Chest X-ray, PA view. Patient: 59 years old, sex M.
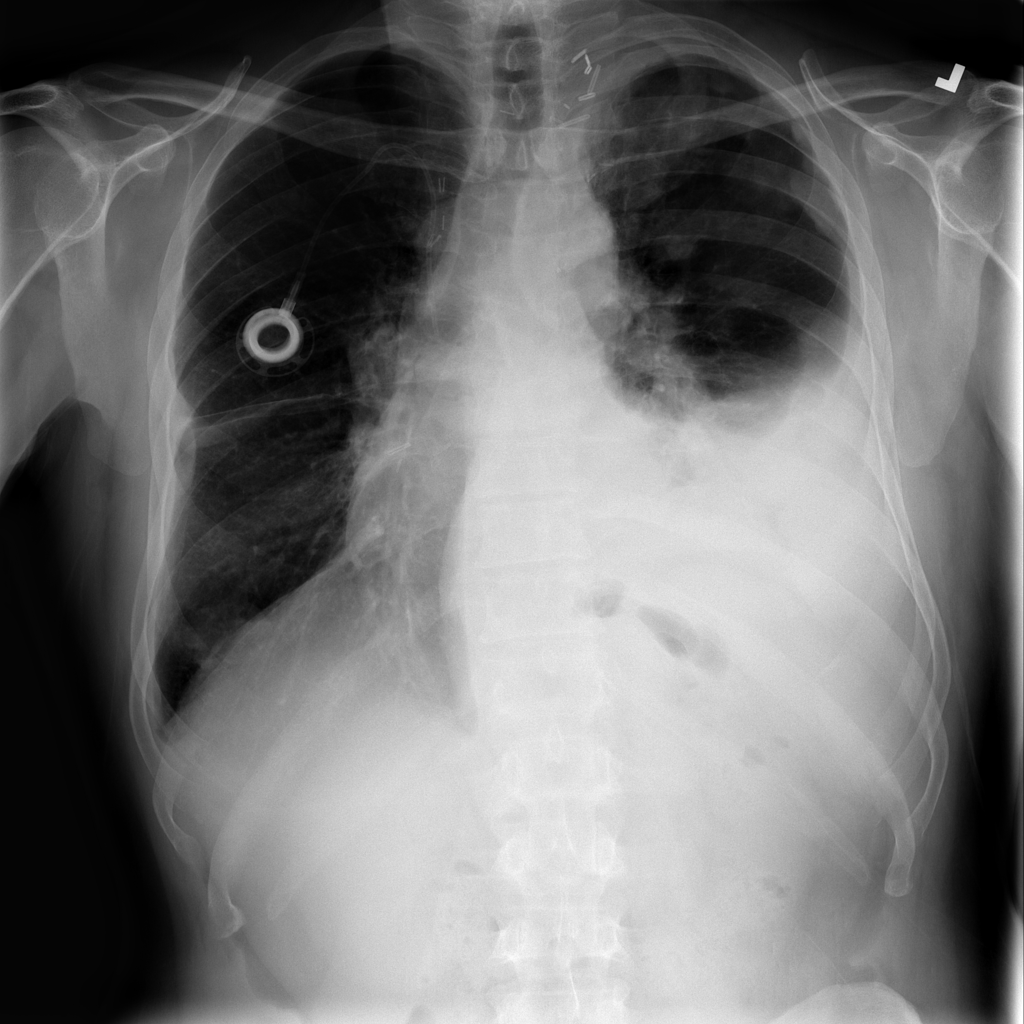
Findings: Effusion, Pleural_Thickening